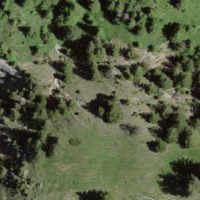
EUNIS habitat code: 44
Species observed at this site:
Plantago alpina